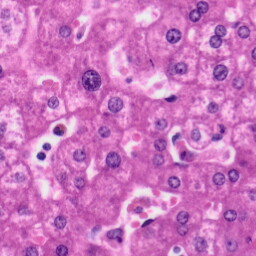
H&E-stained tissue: Liver